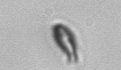
Label: Cryptophyta